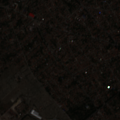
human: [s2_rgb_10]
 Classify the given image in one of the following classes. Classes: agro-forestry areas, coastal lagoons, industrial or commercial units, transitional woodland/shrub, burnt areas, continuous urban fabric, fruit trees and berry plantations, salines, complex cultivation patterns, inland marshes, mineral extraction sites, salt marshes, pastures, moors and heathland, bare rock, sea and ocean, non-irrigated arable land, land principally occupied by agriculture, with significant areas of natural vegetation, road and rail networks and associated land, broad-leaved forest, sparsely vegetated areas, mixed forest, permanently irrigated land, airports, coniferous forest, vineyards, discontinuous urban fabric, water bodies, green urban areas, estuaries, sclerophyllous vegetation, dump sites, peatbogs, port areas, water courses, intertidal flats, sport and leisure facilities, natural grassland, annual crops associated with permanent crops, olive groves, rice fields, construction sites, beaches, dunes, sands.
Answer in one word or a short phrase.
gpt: discontinuous urban fabric, land principally occupied by agriculture, with significant areas of natural vegetation